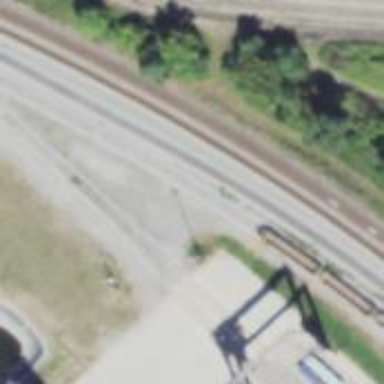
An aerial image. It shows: Abandoned railway siding.